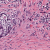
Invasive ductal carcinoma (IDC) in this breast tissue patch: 1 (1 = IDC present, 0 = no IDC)